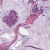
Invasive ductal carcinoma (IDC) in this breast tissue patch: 1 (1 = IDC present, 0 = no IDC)